Question: See this picture:

I am designing a sudoku in android, have done the layout like this, so 81 Editext is there. I want to get all the values in the Editext so its difficult to declare and mange 81 views in activity. Can you suggest me a method which is effective for processing my problem?
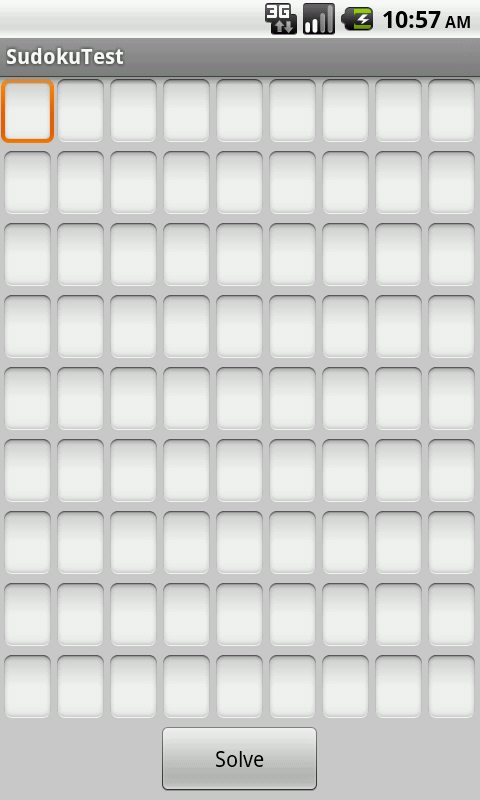
Answer: I would suggest you to use array of Edittext's like this
'''
EditText text1,text2,text3,text4,text5,text6,text7,text8,text9, text21,text22,text23,text24....text 99;
EditText[] fields={text1,text2,text3,text4,text5,text6,text7,text8,text9, text21,text22,text23,text24....text 99};
//Give your edittext ids in ids array like this
int ids[]={R.id.text1,R.id.text2,R.id.text3.....R.id,text99};
int values[9][9]={};
for(int i=0;i<fiends.length;i++)
{
fields[i]=(EditText)findViewById(ids[i]);
}
'''
To get values use the same way take an array and save those values in array like this.
use for loop and get the values from the textfields and save it in the 2d array as i have declared in values array. I suppose you know how to code the rest of the thing you really want to know please comment, I'll post the rest.thank u.. I hope this will help you.